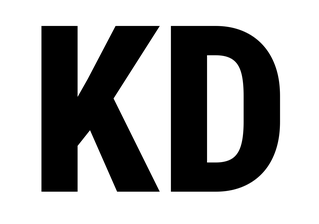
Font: Roboto_Condensed_ExtraBold